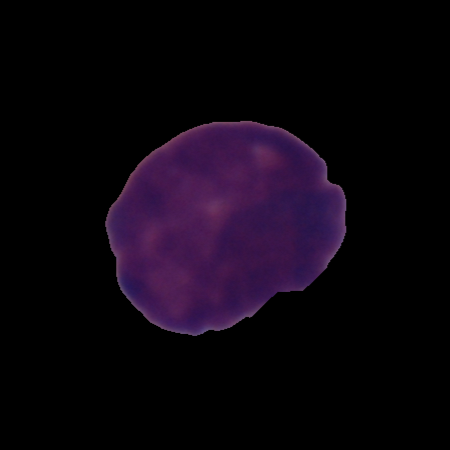
Label: cancer